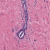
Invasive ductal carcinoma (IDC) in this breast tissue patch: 0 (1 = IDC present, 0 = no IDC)